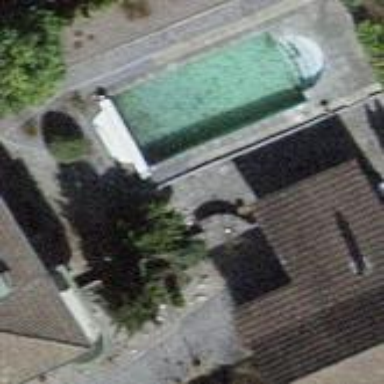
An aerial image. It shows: Swimming pool located in leisure land.